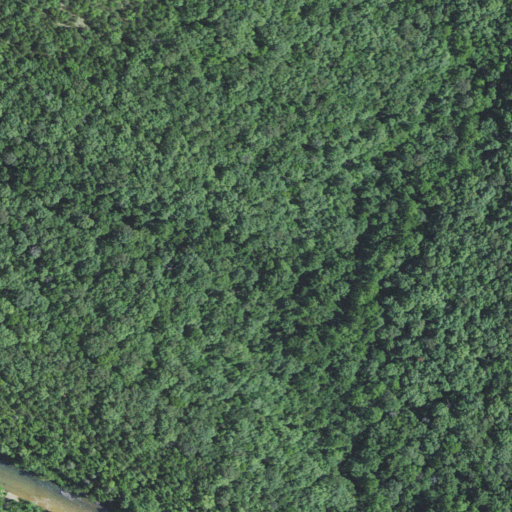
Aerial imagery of valley in Missouri named Grassy Hollow containing deciduous forest, mixed forest, evergreen forest, woody wetlands, and open water